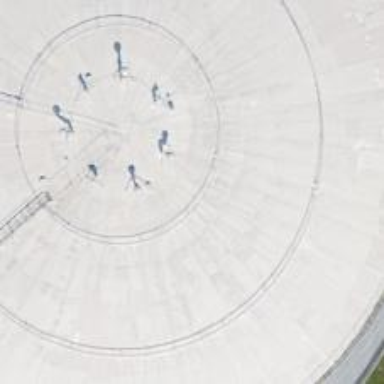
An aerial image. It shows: Storage tank building.